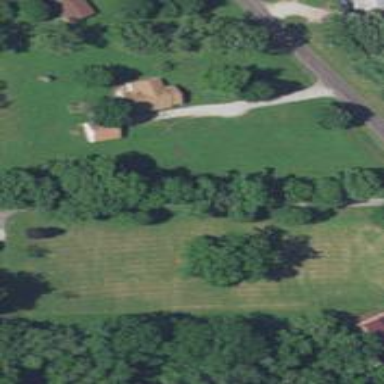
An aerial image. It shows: Driveway leading to service road.